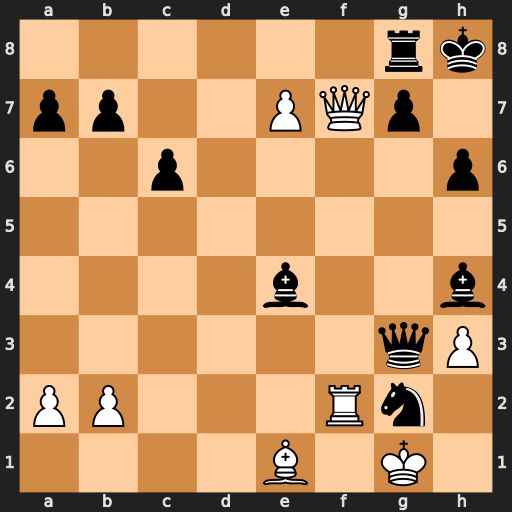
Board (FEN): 6rk/pp2PQp1/2p4p/8/4b2b/6qP/PP3Rn1/4B1K1
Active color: w
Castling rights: -
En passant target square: -
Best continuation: Qxg8+